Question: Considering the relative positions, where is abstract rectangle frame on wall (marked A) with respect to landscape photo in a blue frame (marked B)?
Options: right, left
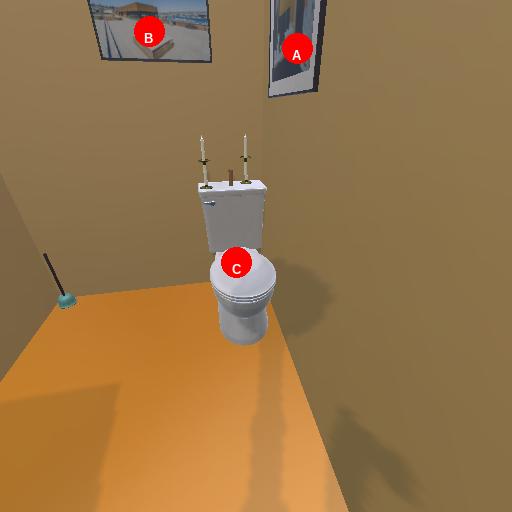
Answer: right